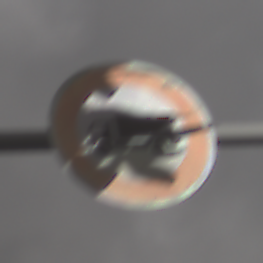
Verkehrszeichen: VerbotFuerKraftfahrzeugeUeberDreiKommaFuenfTonnen
Umgebung: Outdoor, Nature
Tageszeit: Midday
Wetter: Overcast
Licht: Natural
Jahreszeit: NotSpecified
Kontrast: LowContrast